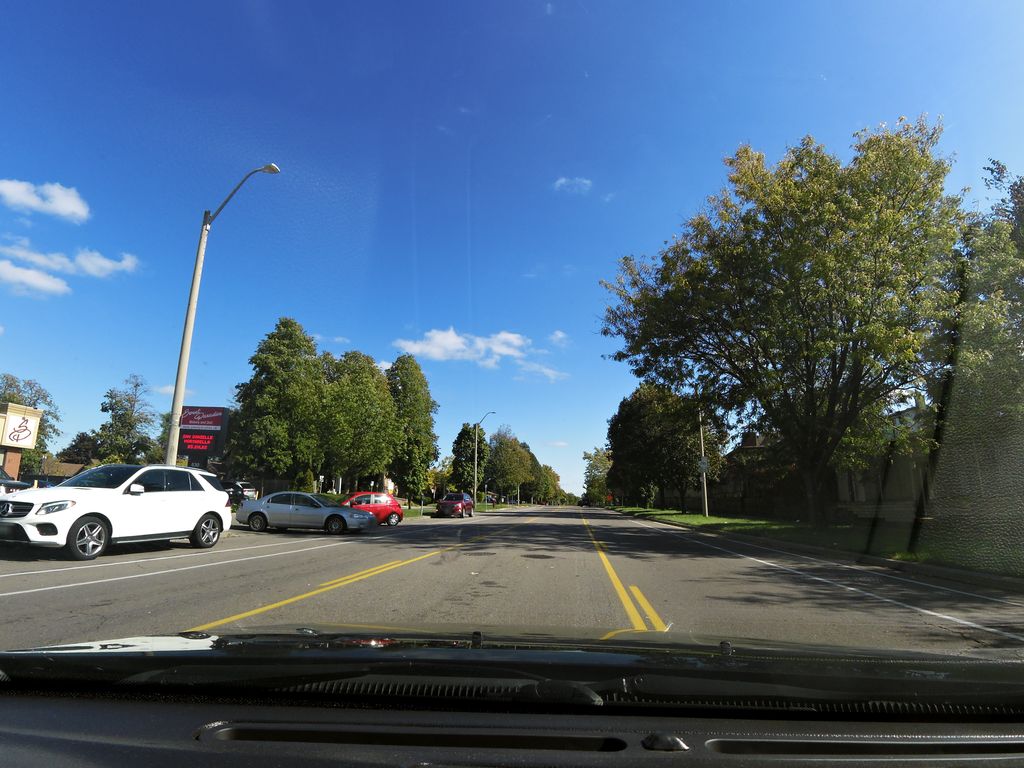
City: hamilton